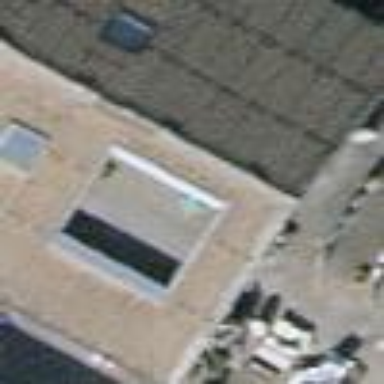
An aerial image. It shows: View of roof of building.